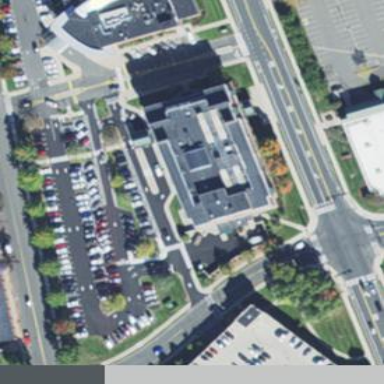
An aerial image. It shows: Clinic building.